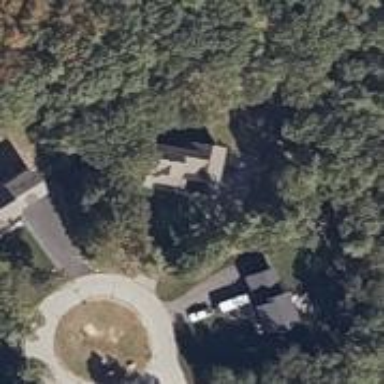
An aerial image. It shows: Driveway leading to service road.